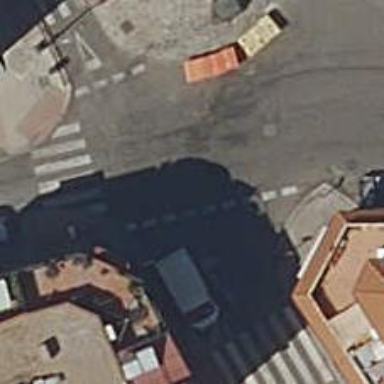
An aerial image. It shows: Uncontrolled zebra crossing where drivers must give way to pedestrians.